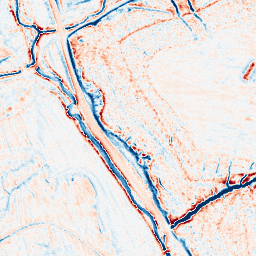
Category: edge_preserving
Decomposition family: anisotropic_diffusion
Decomposition parameters: iterations: 50
kappa: 50
gamma: 0.05
Upsampling method: regularized
Upsampling parameters: scale: 2
lambda_reg: 0.001
Upsampling scale: 2